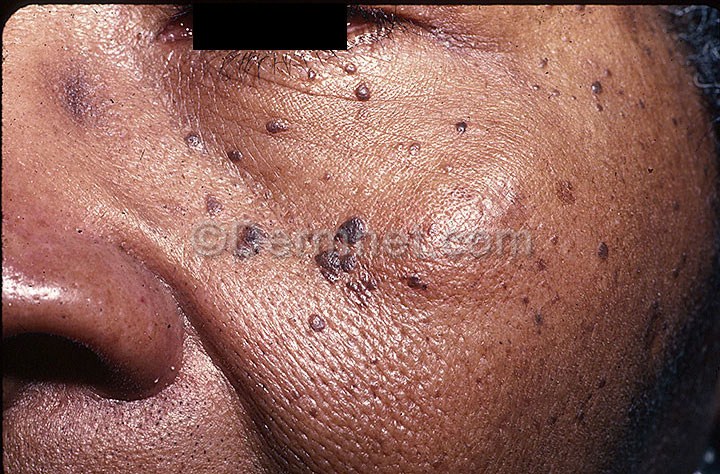
Disease: Seborrheic Keratoses and other Benign Tumors